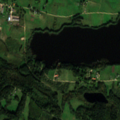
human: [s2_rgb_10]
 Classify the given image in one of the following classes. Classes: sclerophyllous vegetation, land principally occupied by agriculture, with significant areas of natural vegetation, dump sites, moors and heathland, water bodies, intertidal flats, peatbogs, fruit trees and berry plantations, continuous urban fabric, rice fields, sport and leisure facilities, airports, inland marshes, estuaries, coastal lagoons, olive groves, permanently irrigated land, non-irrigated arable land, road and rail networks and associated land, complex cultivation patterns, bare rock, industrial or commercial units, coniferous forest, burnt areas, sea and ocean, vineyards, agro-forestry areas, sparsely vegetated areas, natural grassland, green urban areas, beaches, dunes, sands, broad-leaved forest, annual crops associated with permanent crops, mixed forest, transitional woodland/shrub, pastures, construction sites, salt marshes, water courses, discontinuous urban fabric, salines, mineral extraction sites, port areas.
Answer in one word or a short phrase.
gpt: pastures, complex cultivation patterns, land principally occupied by agriculture, with significant areas of natural vegetation, mixed forest, water bodies